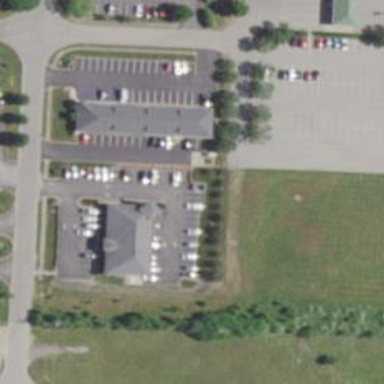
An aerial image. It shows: Parking area with asphalt surface.